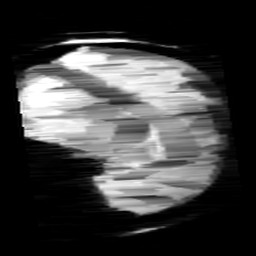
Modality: minIP
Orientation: sagittal
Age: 10
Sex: female
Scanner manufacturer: siemens
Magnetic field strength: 3 T
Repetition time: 0.027 s
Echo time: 0.02 s